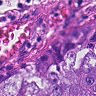
Metastatic tissue present: no